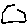
Label: hexagon